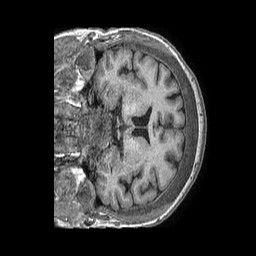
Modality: T1w
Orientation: coronal
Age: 48
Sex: female
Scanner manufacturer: philips
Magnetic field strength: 1.5 T
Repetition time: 0.007525 s
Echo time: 0.003422 s